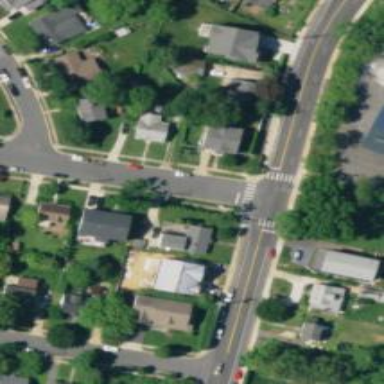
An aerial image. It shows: Unmarked crossing on the road.